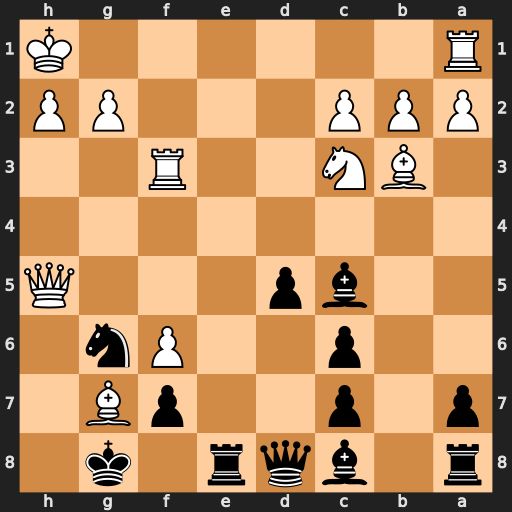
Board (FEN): r1bqr1k1/p1p2pB1/2p2Pn1/2bp3Q/8/1BN2R2/PPP3PP/R6K
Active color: b
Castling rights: -
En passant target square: -
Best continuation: Re5 Qh6 Bg4